Question: I've looked online but wasn't able to find anything:
how do I get rid of this notification circle that is being displayed over the movie I'm watching?
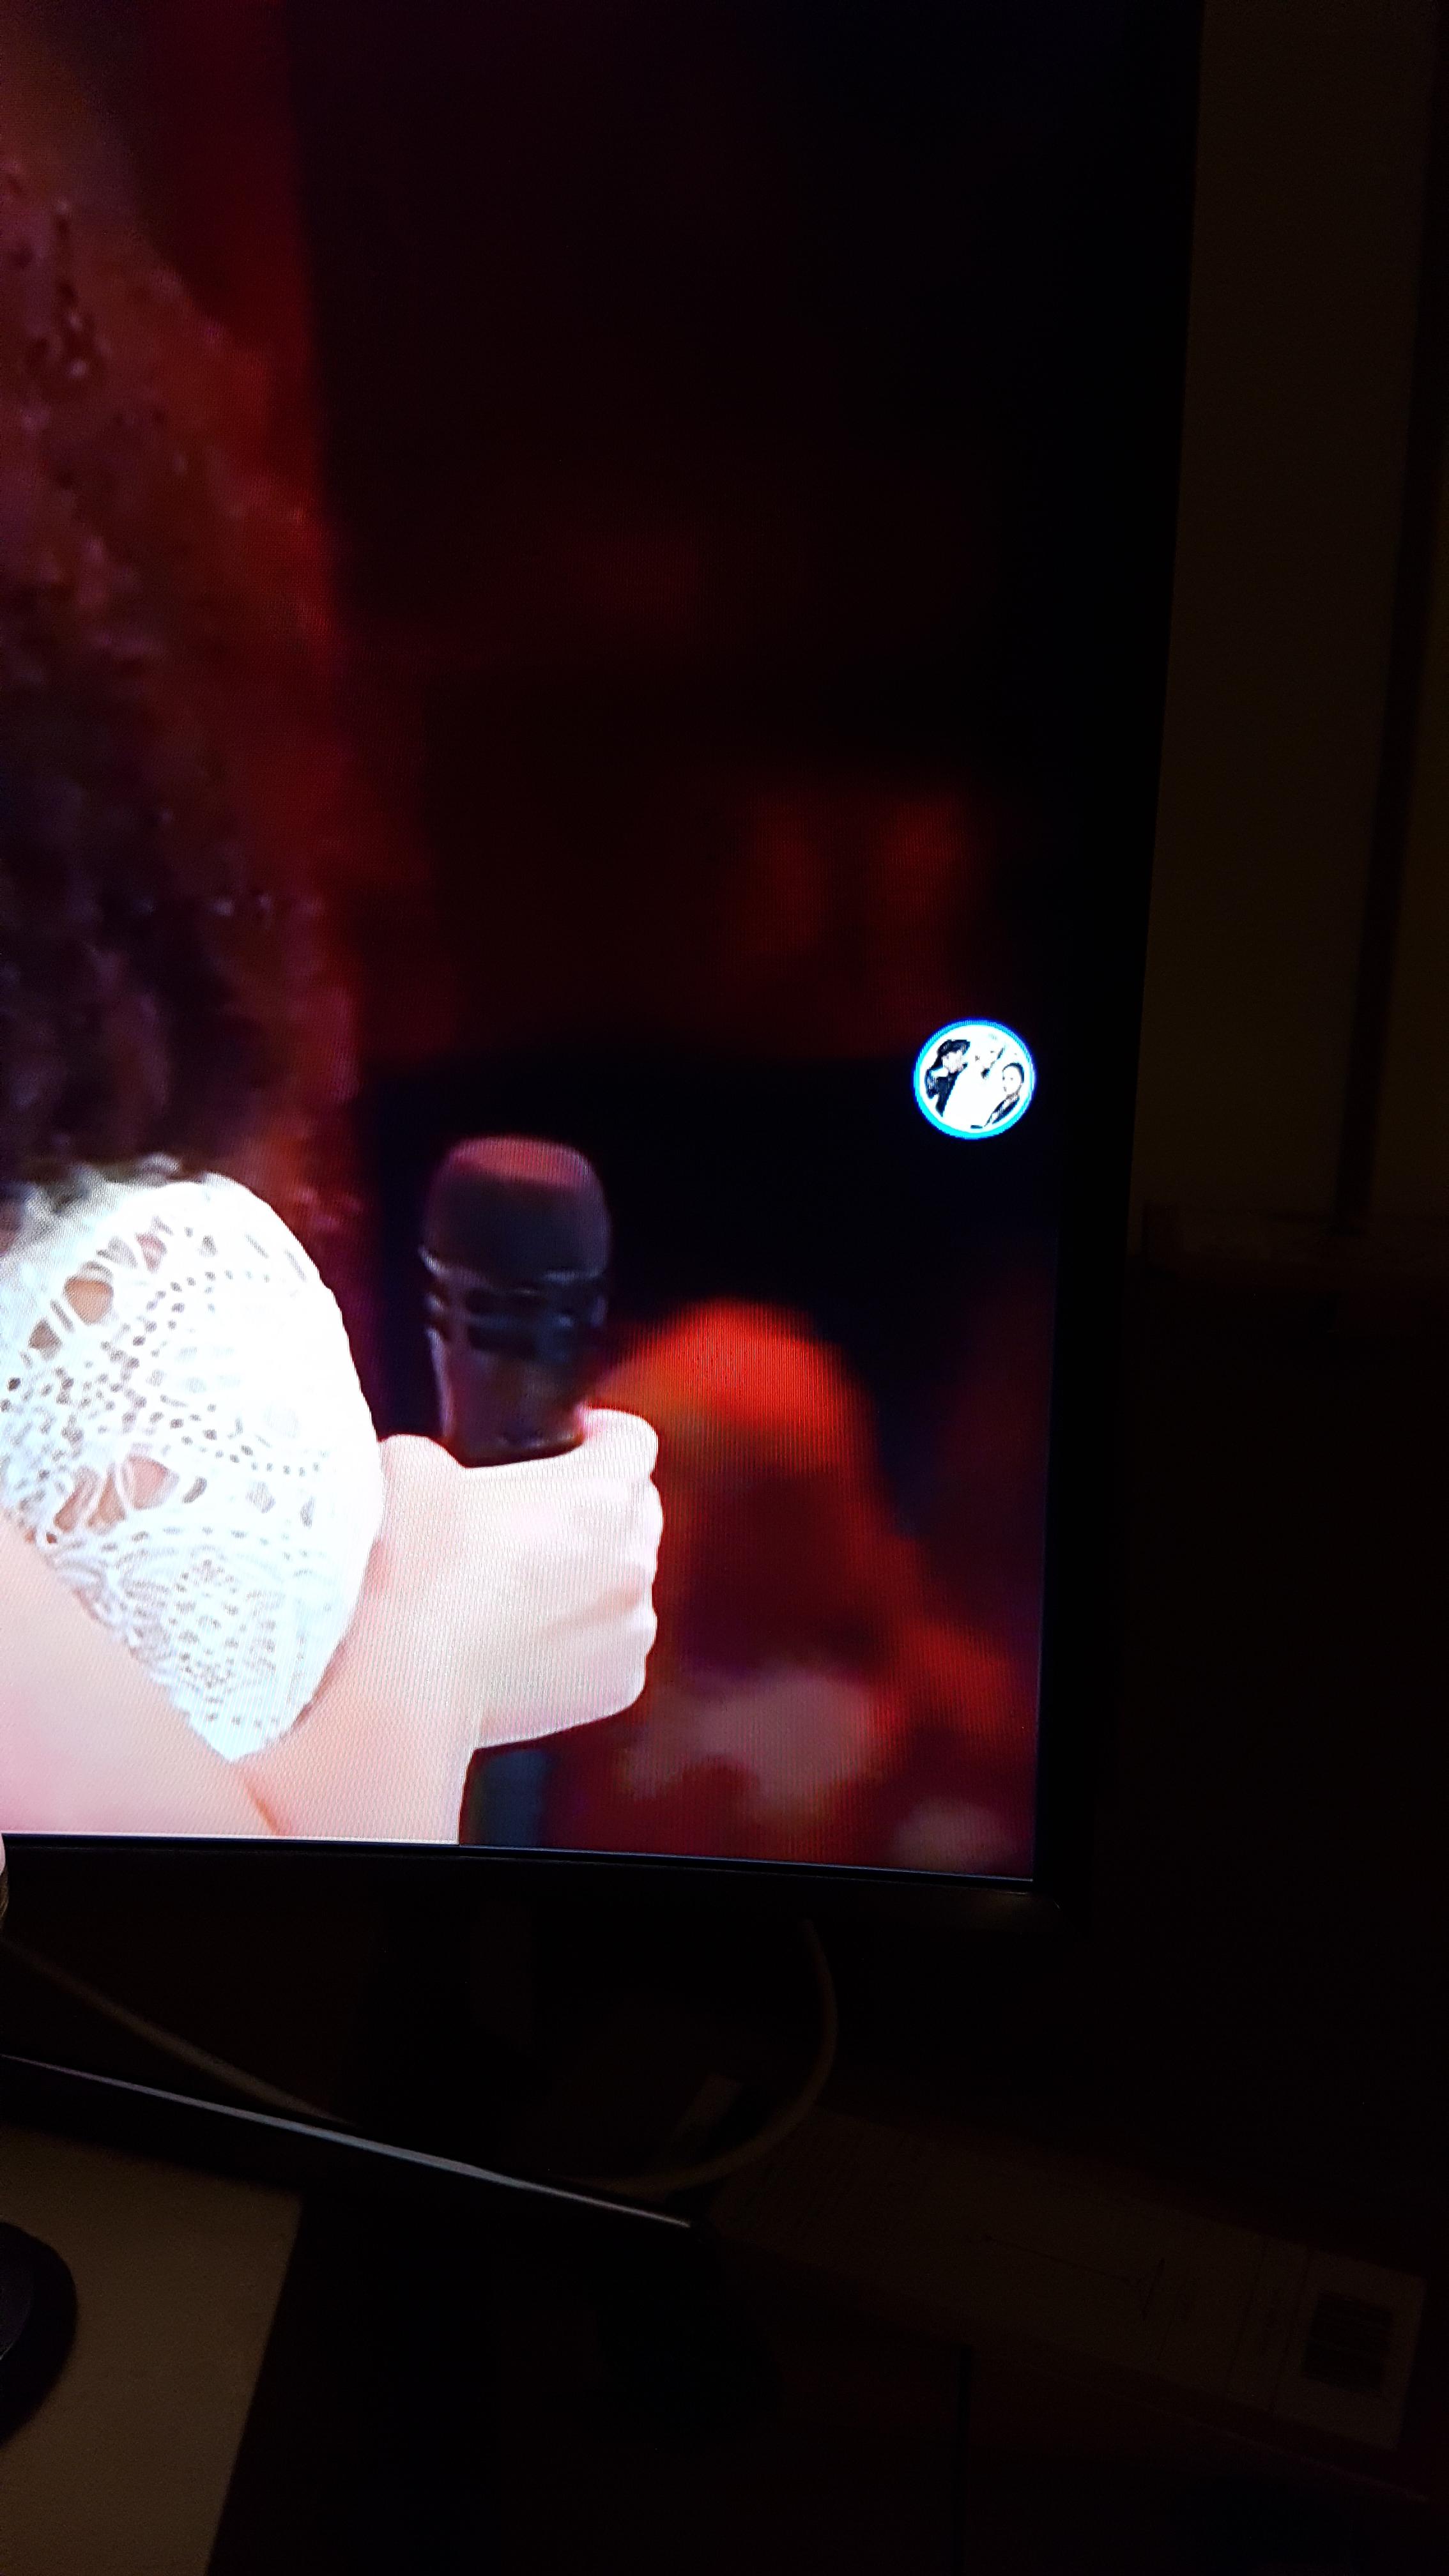
Answer: This stuff comes from ES file explorer
Just go into this app > settings
Then there is an option that says logging floating window, you just need to disable that and you will get rid of this infernal bubble for good